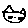
Label: cat